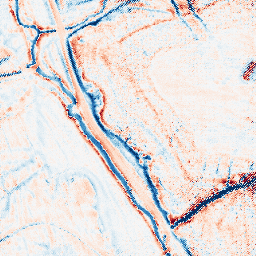
Category: edge_preserving
Decomposition family: bilateral
Decomposition parameters: d: 15
sigma_color: 75
sigma_space: 100
Upsampling method: regularized
Upsampling parameters: scale: 4
lambda_reg: 0.1
Upsampling scale: 4